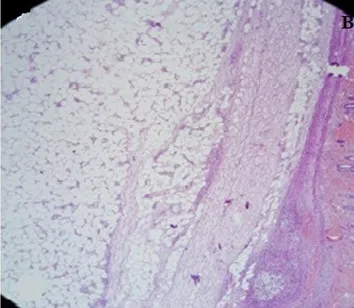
Microscopic examination revealing fat cells proliferating in the submucosal layer, with inflammatory and ischemic changes.
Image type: pathology (h&e)